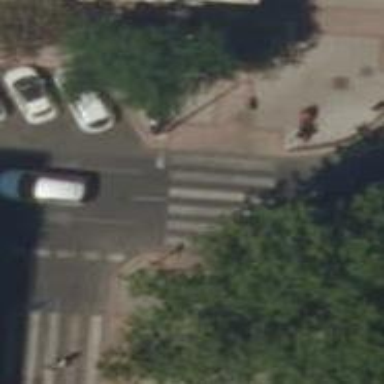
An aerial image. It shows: Zebra crossing on the road.